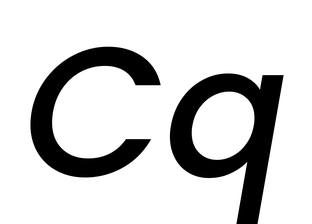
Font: Poppins-MediumItalic